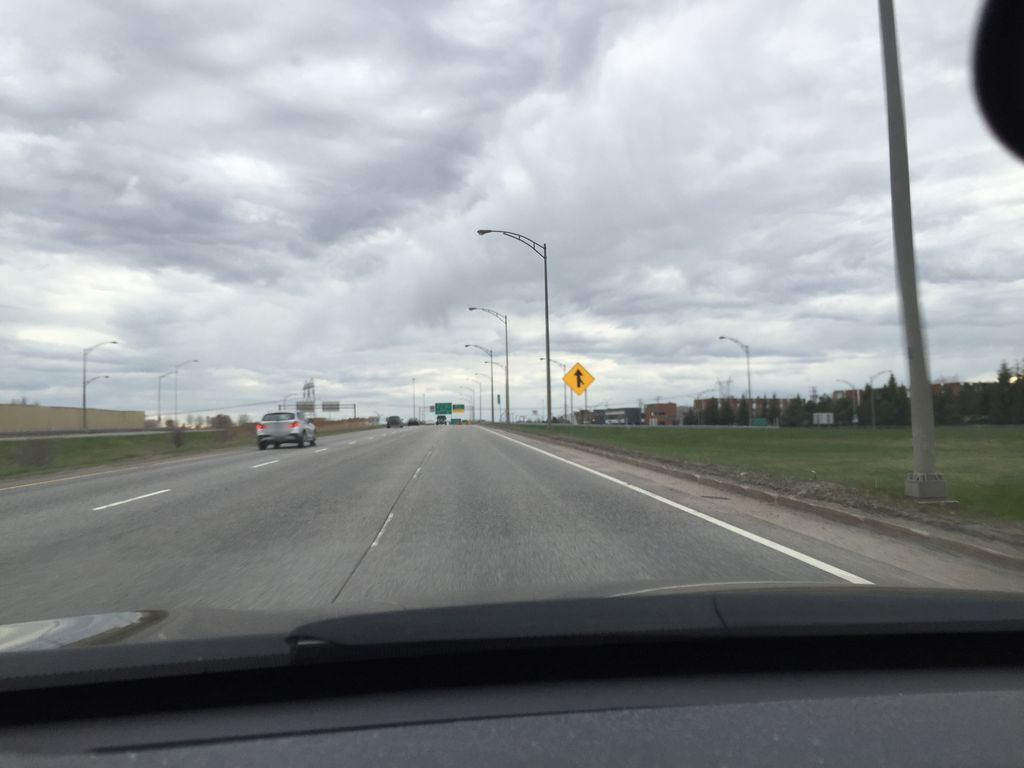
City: quebec_city